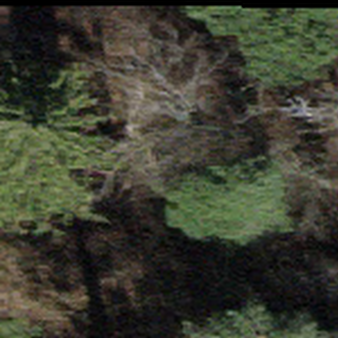
Label: other